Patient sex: F
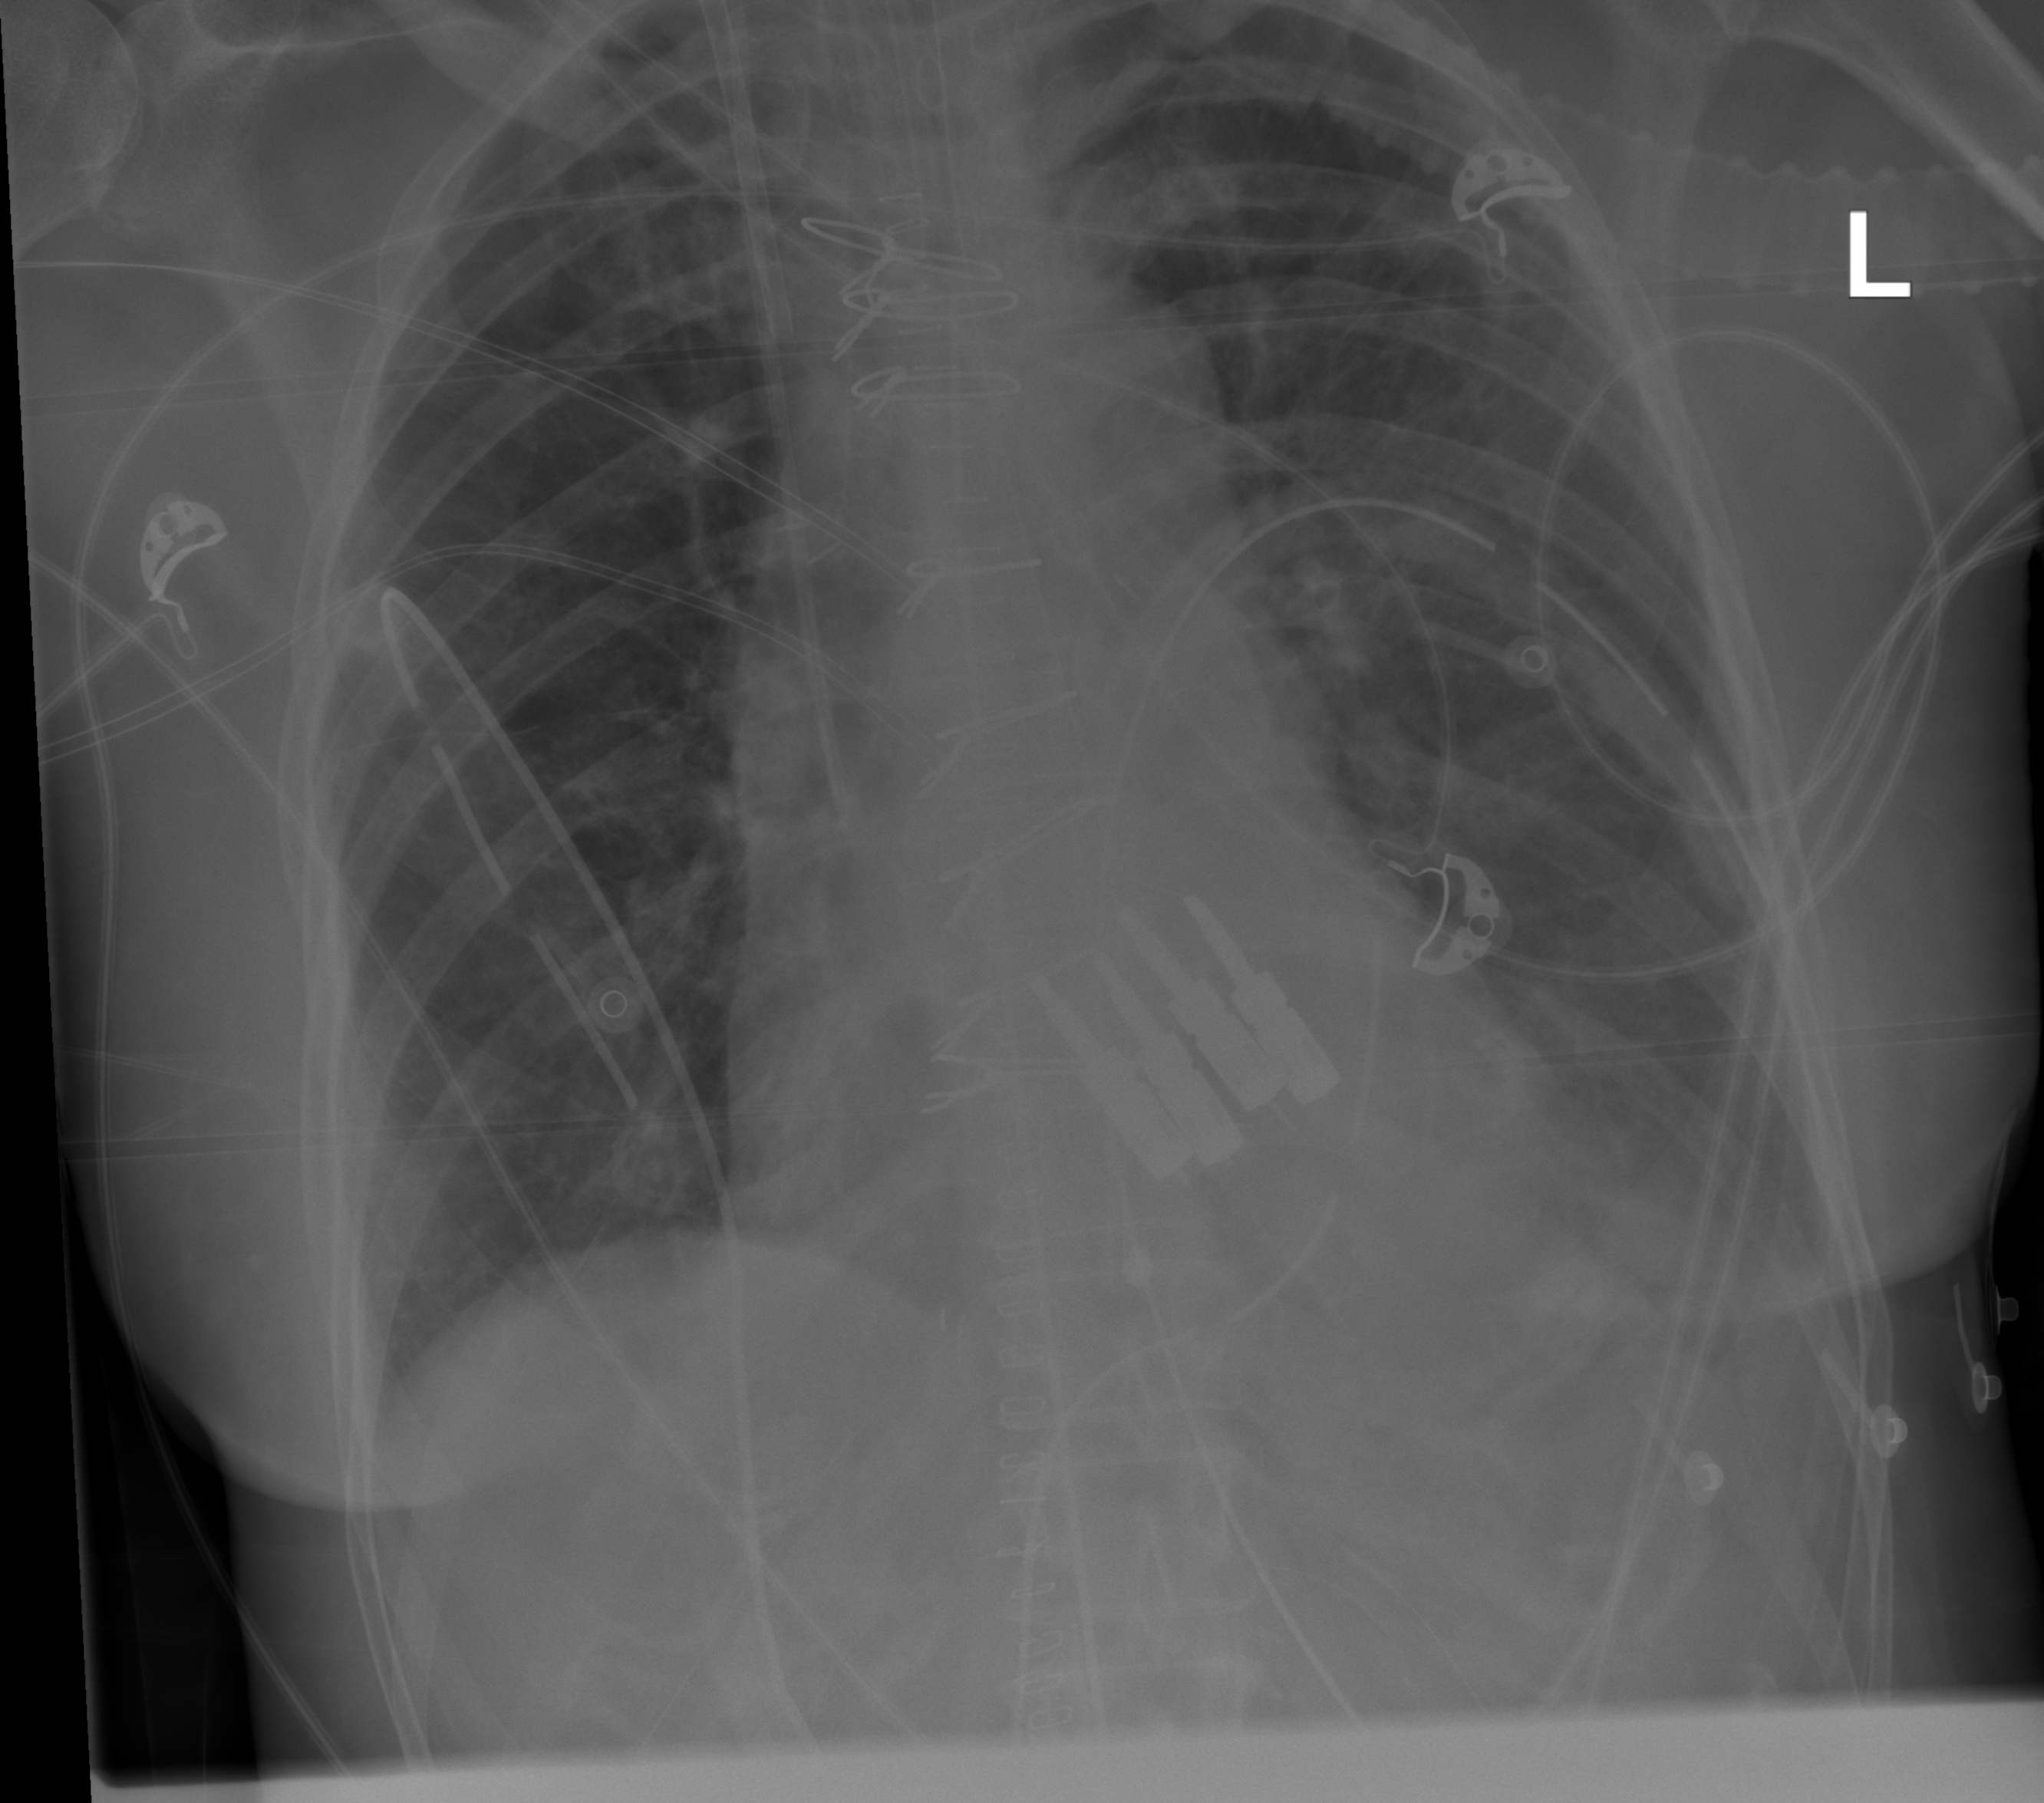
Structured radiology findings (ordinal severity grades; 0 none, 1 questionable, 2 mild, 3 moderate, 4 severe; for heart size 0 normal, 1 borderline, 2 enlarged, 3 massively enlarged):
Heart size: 2
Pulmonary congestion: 1
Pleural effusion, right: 0
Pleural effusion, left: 2
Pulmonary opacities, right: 0
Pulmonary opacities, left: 0
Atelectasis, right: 0
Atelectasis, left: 2